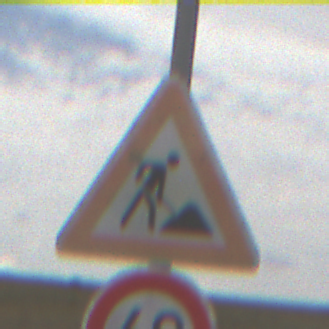
Verkehrszeichen: Arbeitsstelle
Zusatzzeichen unten: Geschwindigkeit60
Umgebung: Outdoor, Nature
Tageszeit: Midday
Wetter: PartlyCloudy
Licht: Natural
Jahreszeit: NotSpecified
Kontrast: MediumContrast